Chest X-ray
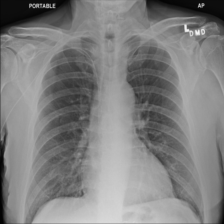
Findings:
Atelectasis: negative
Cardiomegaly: negative
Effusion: negative
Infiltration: negative
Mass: negative
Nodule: negative
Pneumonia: negative
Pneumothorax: negative
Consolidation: negative
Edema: negative
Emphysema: negative
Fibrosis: negative
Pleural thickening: negative
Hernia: negative